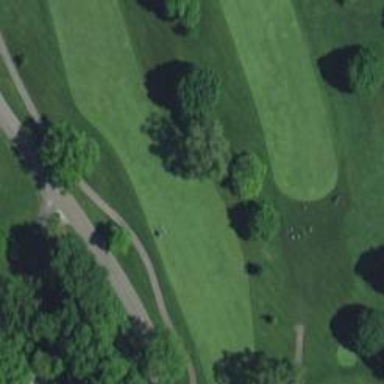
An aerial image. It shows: Golf hole.